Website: crate-barrel
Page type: receipt
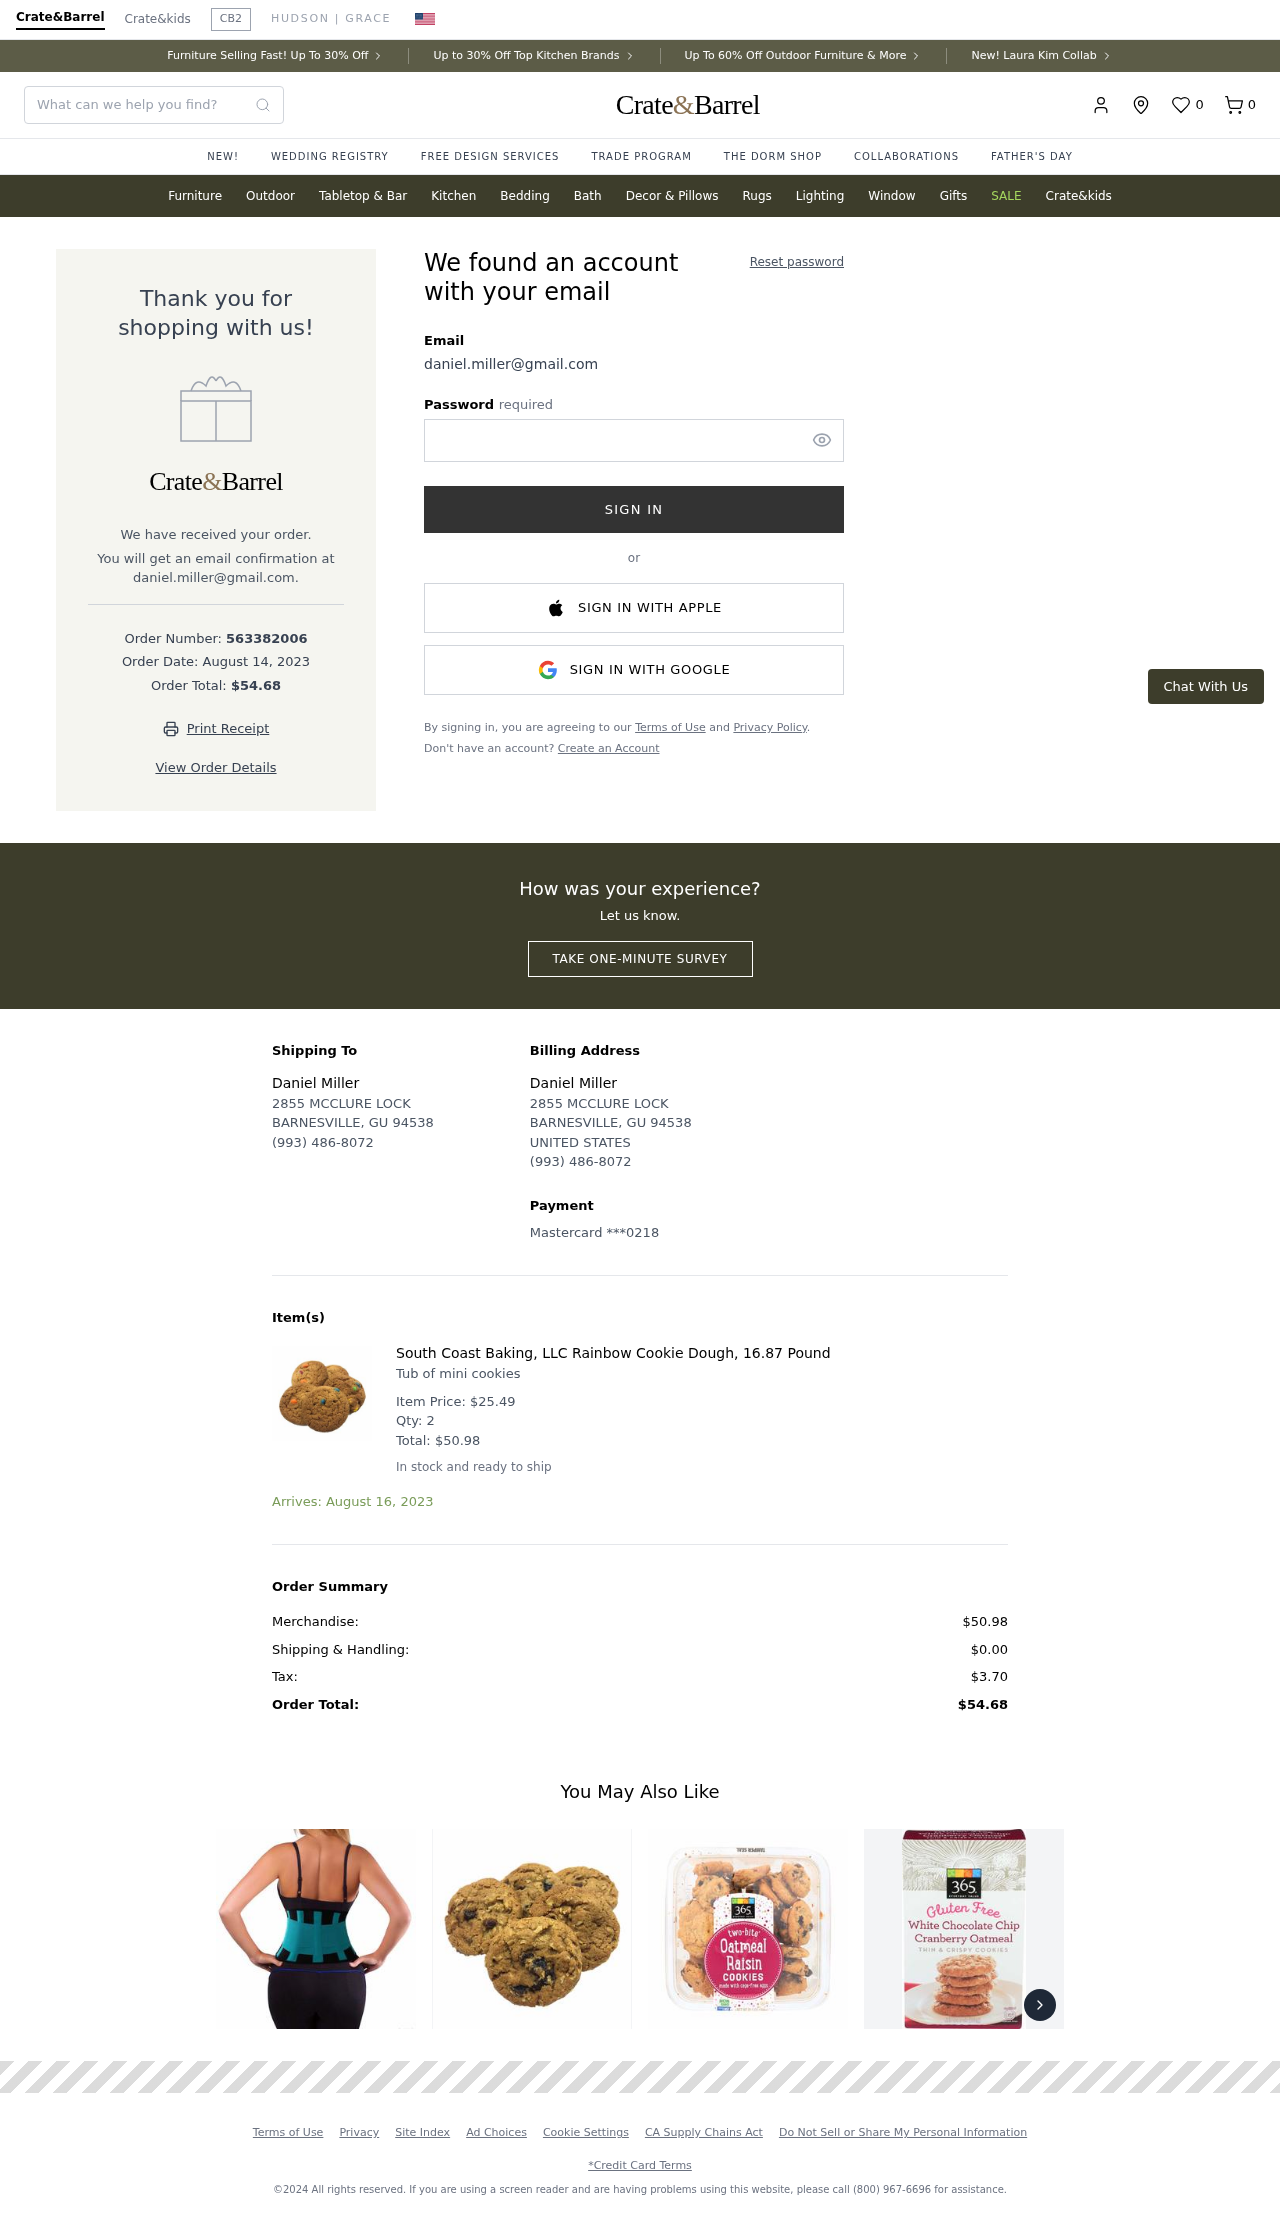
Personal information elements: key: PII_CARD_LAST4
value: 0218
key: PII_CARD_TYPE
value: Mastercard
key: PII_COUNTRY
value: UNITED STATES
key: PII_EMAIL
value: daniel.miller@gmail.com
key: PII_FULLNAME
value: Daniel Miller
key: PII_STREET
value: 2855 MCCLURE LOCK
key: PII_EMAIL2
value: daniel.miller@gmail.com
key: PII_CITY_STATE_ZIP
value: BARNESVILLE, GU 94538
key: PII_PHONE
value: (993) 486-8072
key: PII_FULLNAME2
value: Daniel Miller
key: PII_STREET2
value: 2855 MCCLURE LOCK
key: PII_POSTCODE
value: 94538
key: PII_STATE_ABBR
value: GU
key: PII_STATE
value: GU
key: PII_POSTCODE_FULL
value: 94538
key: PII_POSTCODE_NUMERIC
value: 94538
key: PII_PHONE2
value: (993) 486-8072
Product elements: key: PRODUCT1_DESC
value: Tub of mini cookies
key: PRODUCT1_NAME
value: South Coast Baking, LLC Rainbow Cookie Dough, 16.87 Pound
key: PRODUCT1_PRICE
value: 25.49
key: PRODUCT1_QUANTITY
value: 2
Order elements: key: ORDER_NUM_ITEMS
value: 0
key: ORDER_ID
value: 563382006
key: ORDER_DATE
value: August 14, 2023
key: ORDER_TOTAL
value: $54.68
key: ORDER_ITEM_TOTAL
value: $50.98
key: ORDER_DELIVERY_DATE
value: Arrives: August 16, 2023
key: ORDER_SUBTOTAL
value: $50.98
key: ORDER_SHIPPING_COST
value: $0.00
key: ORDER_TAX
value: $3.70
Search elements: key: HEADER_SEARCH
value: What can we help you find?
Other elements: key: FAVORITES_COUNT
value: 0